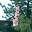
Label: 1